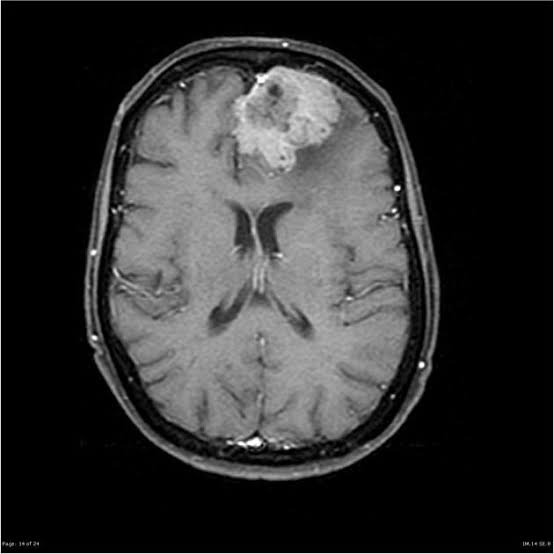
Label: meningioma